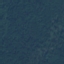
Label: Forest